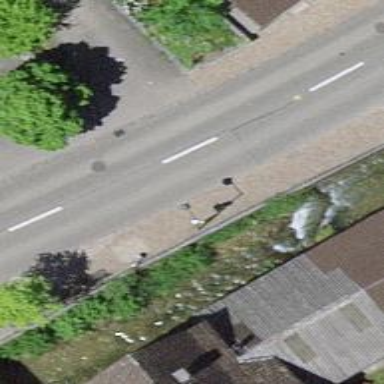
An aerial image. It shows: Bus stop with platform for public transport.